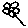
Label: flower